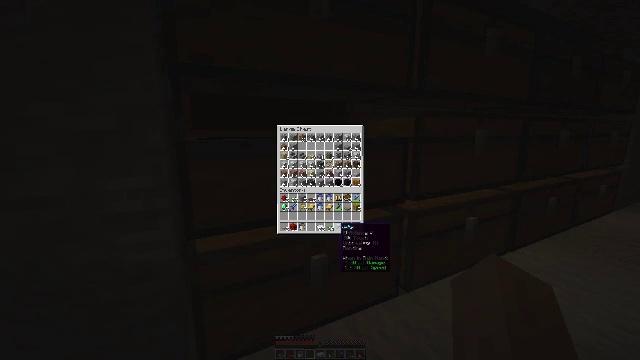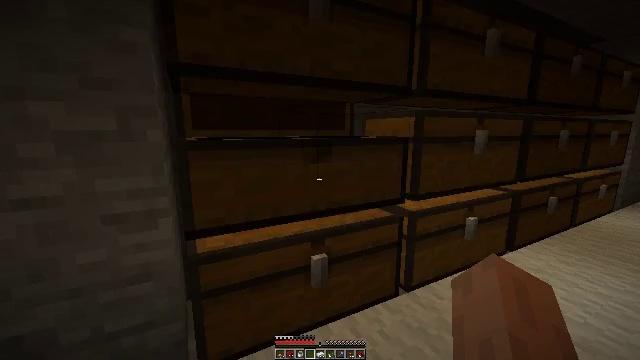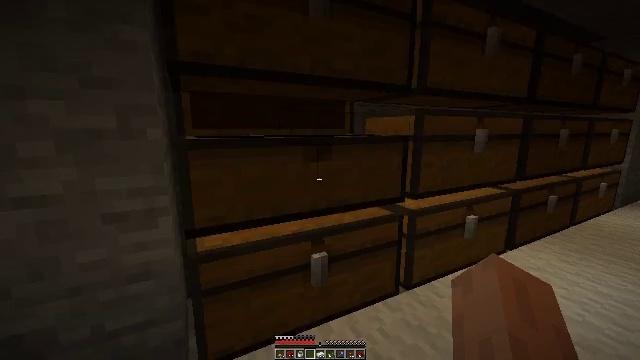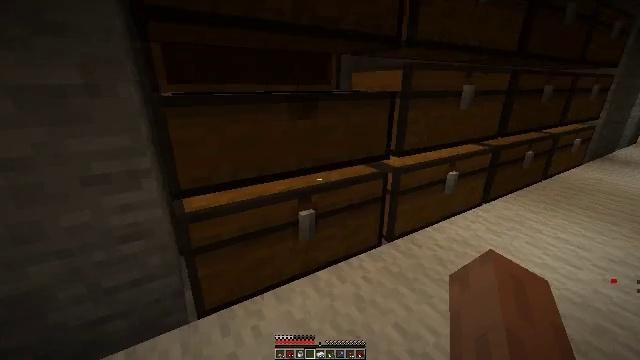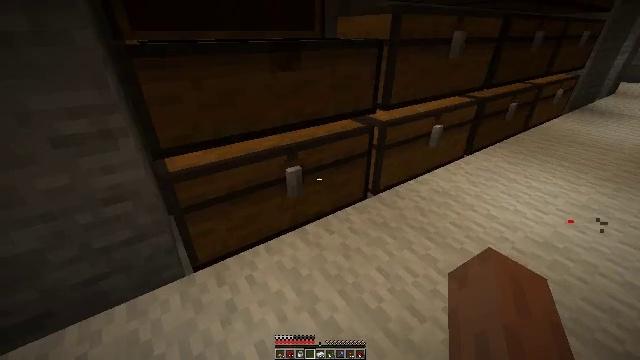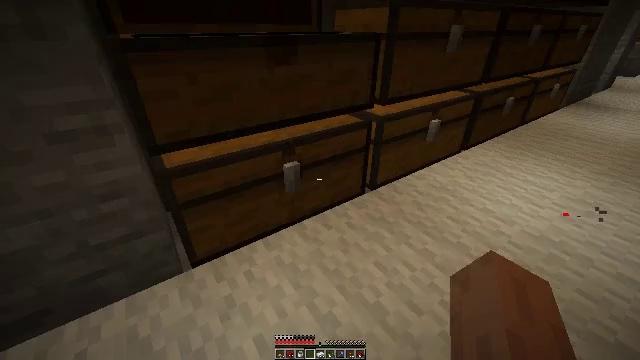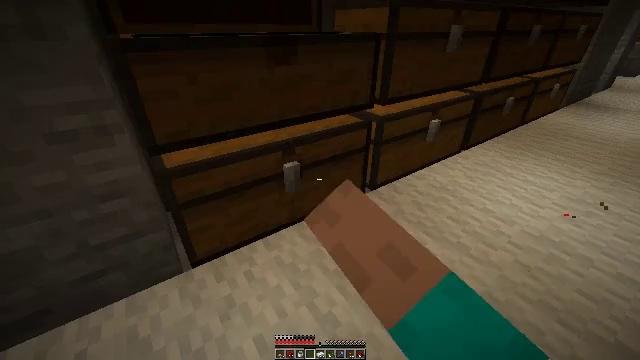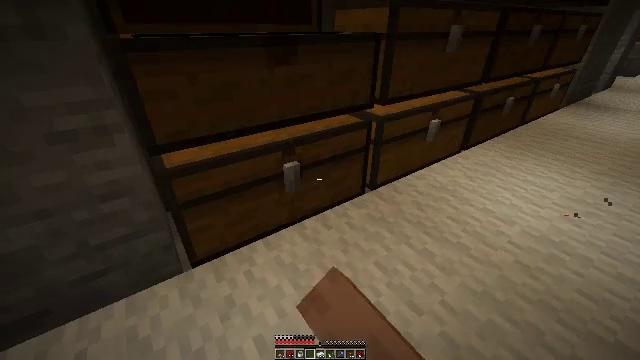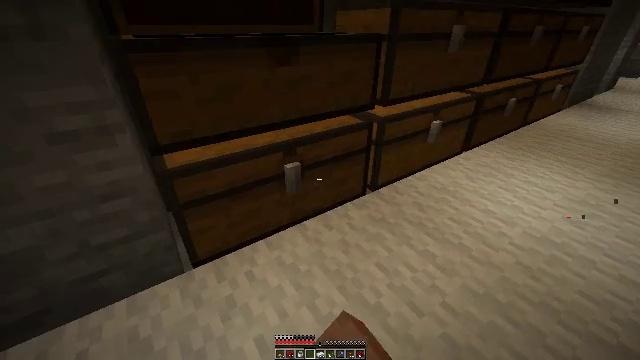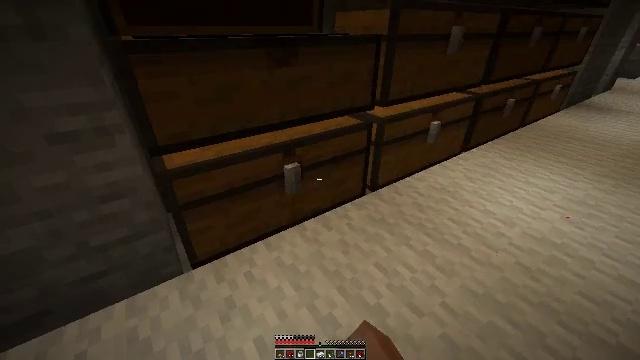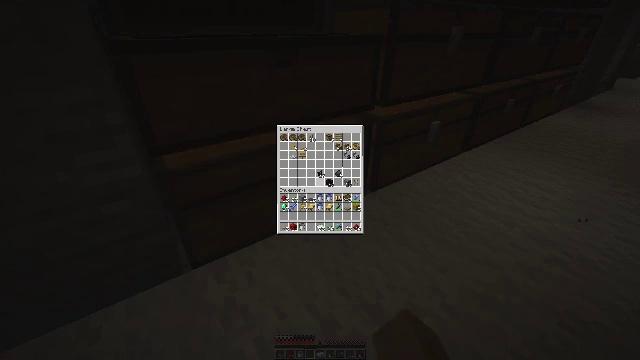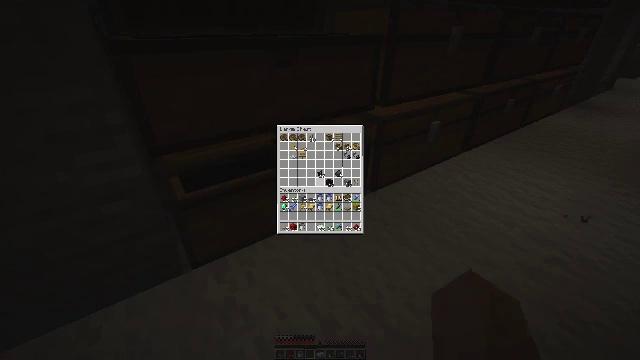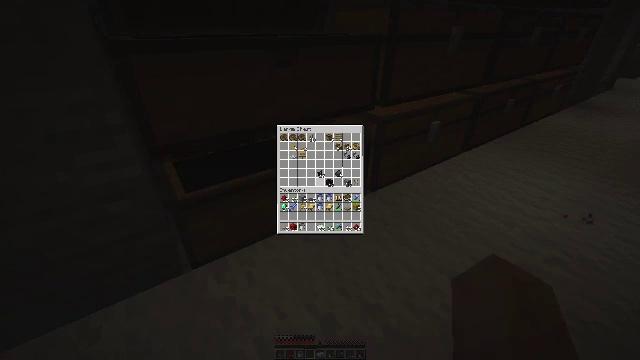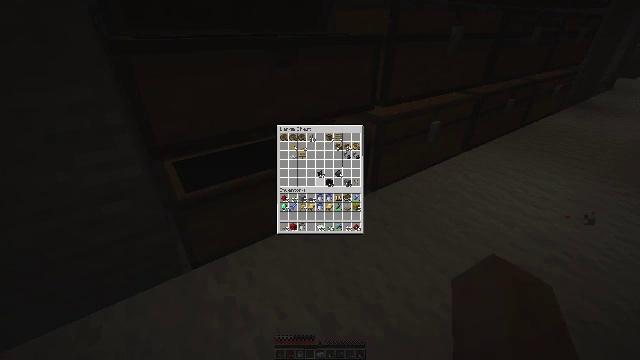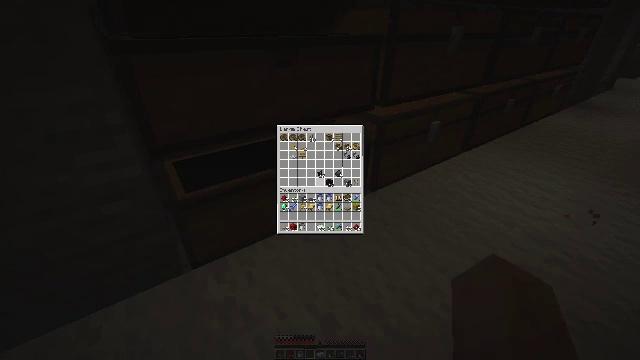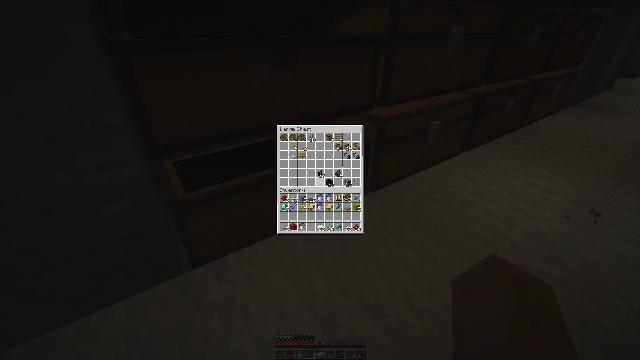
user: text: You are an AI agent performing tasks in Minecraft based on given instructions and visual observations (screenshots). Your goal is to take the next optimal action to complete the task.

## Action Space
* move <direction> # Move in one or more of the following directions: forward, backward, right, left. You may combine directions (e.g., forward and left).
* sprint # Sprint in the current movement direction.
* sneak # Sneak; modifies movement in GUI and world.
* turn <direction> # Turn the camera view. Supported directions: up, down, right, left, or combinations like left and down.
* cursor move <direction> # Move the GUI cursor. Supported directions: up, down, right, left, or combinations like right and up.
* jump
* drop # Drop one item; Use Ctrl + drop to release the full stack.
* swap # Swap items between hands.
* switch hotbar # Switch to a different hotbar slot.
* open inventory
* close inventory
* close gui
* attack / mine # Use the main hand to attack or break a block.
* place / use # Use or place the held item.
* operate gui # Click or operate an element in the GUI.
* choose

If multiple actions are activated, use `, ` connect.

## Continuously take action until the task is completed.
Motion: motion action
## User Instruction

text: Remove an iron ingot from the inventory.
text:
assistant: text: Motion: close inventory
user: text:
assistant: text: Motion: close inventory
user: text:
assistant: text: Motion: turn right and down, close inventory
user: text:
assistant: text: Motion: turn right and down
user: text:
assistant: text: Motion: turn down, use / place
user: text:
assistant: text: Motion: use / place
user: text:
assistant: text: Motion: use / place
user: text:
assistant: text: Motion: use / place
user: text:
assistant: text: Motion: no_op
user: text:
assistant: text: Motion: no_op
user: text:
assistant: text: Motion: no_op
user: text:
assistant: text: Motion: no_op
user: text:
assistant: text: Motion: no_op
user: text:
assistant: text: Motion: no_op
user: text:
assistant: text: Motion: no_op
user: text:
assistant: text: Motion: no_op
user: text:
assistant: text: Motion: no_op
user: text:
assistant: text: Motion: no_op
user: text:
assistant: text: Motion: no_op
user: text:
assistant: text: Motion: no_op
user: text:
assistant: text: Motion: no_op
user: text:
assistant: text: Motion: no_op
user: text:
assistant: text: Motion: no_op
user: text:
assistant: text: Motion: open inventory
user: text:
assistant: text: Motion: open inventory
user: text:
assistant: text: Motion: turn up, open inventory
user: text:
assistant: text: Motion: turn left and up
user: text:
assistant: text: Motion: turn left and up
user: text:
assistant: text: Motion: turn up
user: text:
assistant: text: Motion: turn right and up